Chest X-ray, PA view. Patient: 41 years old, sex F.
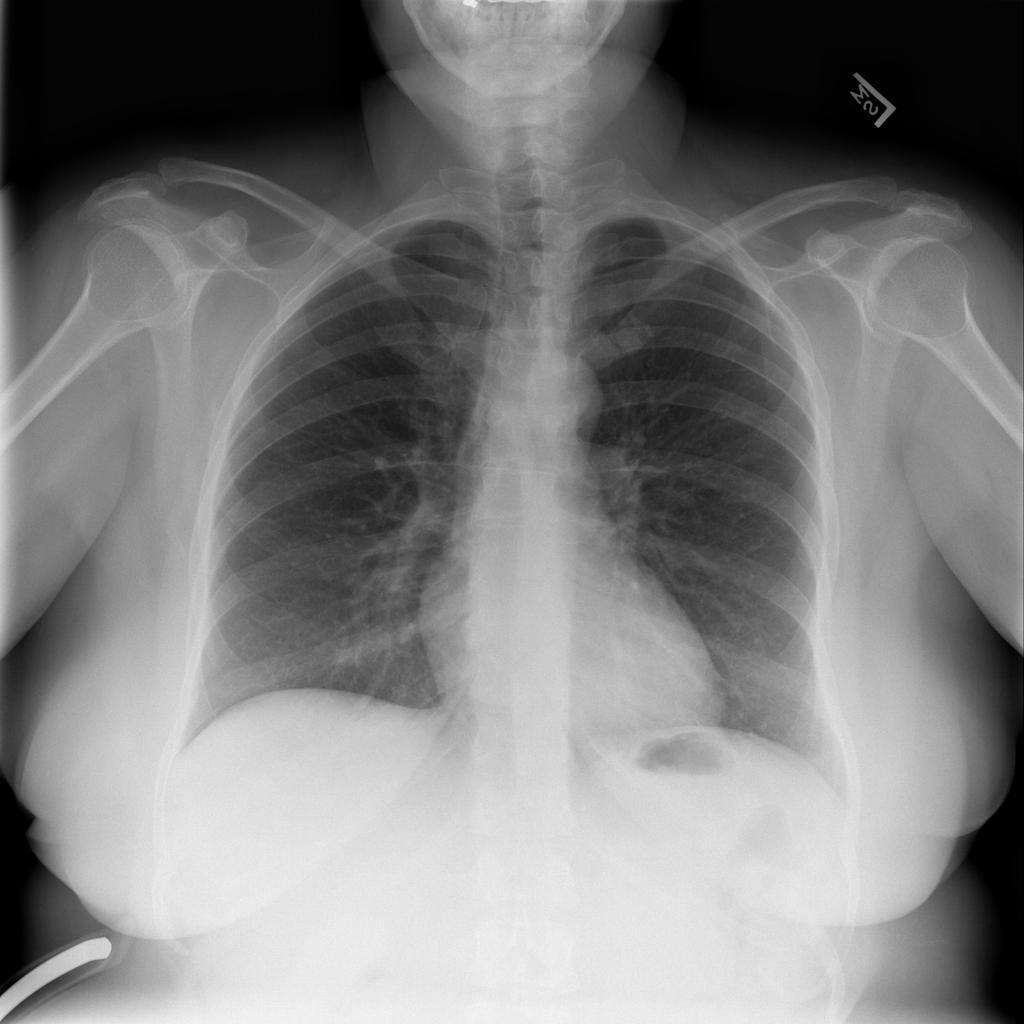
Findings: No Finding